Question: I'm not advanced user of Python, but due to my scientific work I got tasks to plot some graphs with Matplotlib.
Now I have to draw smooth-deformed according to the basemap projection, circles around given point. But in the result I got circles with broken lines:

'''
import numpy as np
import matplotlib.pyplot as plt
def plot_mwd(RA,Dec,org=0,title='GCS', projection='aitoff'):
x = np.remainder(RA+360-org,360) # shift RA values
ind = x>180
x[ind] -=360 # scale conversion to [-180, 180]
x=-x # reverse the scale: East to the left
tick_labels = np.array([150, 120, 90, 60, 30, 0, 330, 300, 270, 240, 210])
tick_labels = np.remainder(tick_labels+360+org,360)
fig = plt.figure(figsize=(10, 5))
ax = fig.add_subplot(111, projection=projection, axisbg ='LightCyan')
ax.scatter(np.radians(x),np.radians(Dec), s = 30, c = 'k', marker = '.') # convert degrees to radians
ax.set_xticklabels(tick_labels) # we add the scale on the x axis
ax.set_title(title)
ax.title.set_fontsize(15)
ax.xaxis.label.set_fontsize(12)
ax.yaxis.label.set_fontsize(12)
ax.grid(color='tab:gray', linestyle='-', linewidth=0.2)
circle1 = plt.Circle((np.radians(35),np.radians(30)), np.radians(40), color='g', fill = False) # Circle parameters
fig = plt.gcf()
ax = fig.gca()
ax.add_artist(circle1)
coord = np.array([(325,30)]) # coordinates that will be ploted
plot_mwd(coord[:,0],coord[:,1], org=0, title ='GCS', projection ='aitoff')
plt.show()
'''
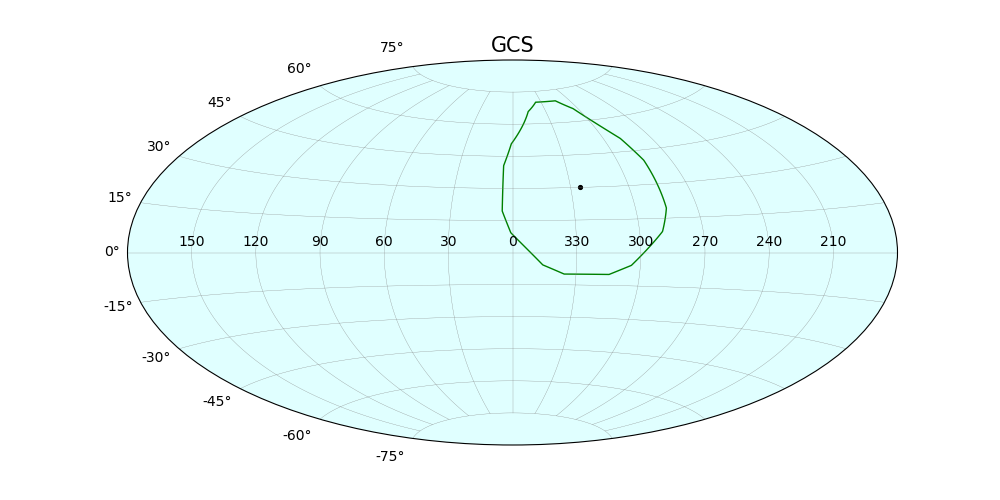
Answer: The function 'plt.Circle()' does not allow to specify the number of vertexes to plot. So, you need to write up your own code. Here is my code that you may try:
'''
# Plot circle with 36 vertexes
phi = np.linspace(0, 2.*np.pi, 36) #36 points
r = np.radians(40)
x = np.radians(35) + r*np.cos(phi)
y = np.radians(30) + r*np.sin(phi)
ax.plot(x, y, color="g")
'''
Use my code in place of yours 2 lines:
'''
circle1 = plt.Circle((np.radians(35), np.radians(30)), np.radians(40), color='g', fill = False) # Circle parameters
ax.add_artist(circle1)
'''
The resulting image:
<URL>